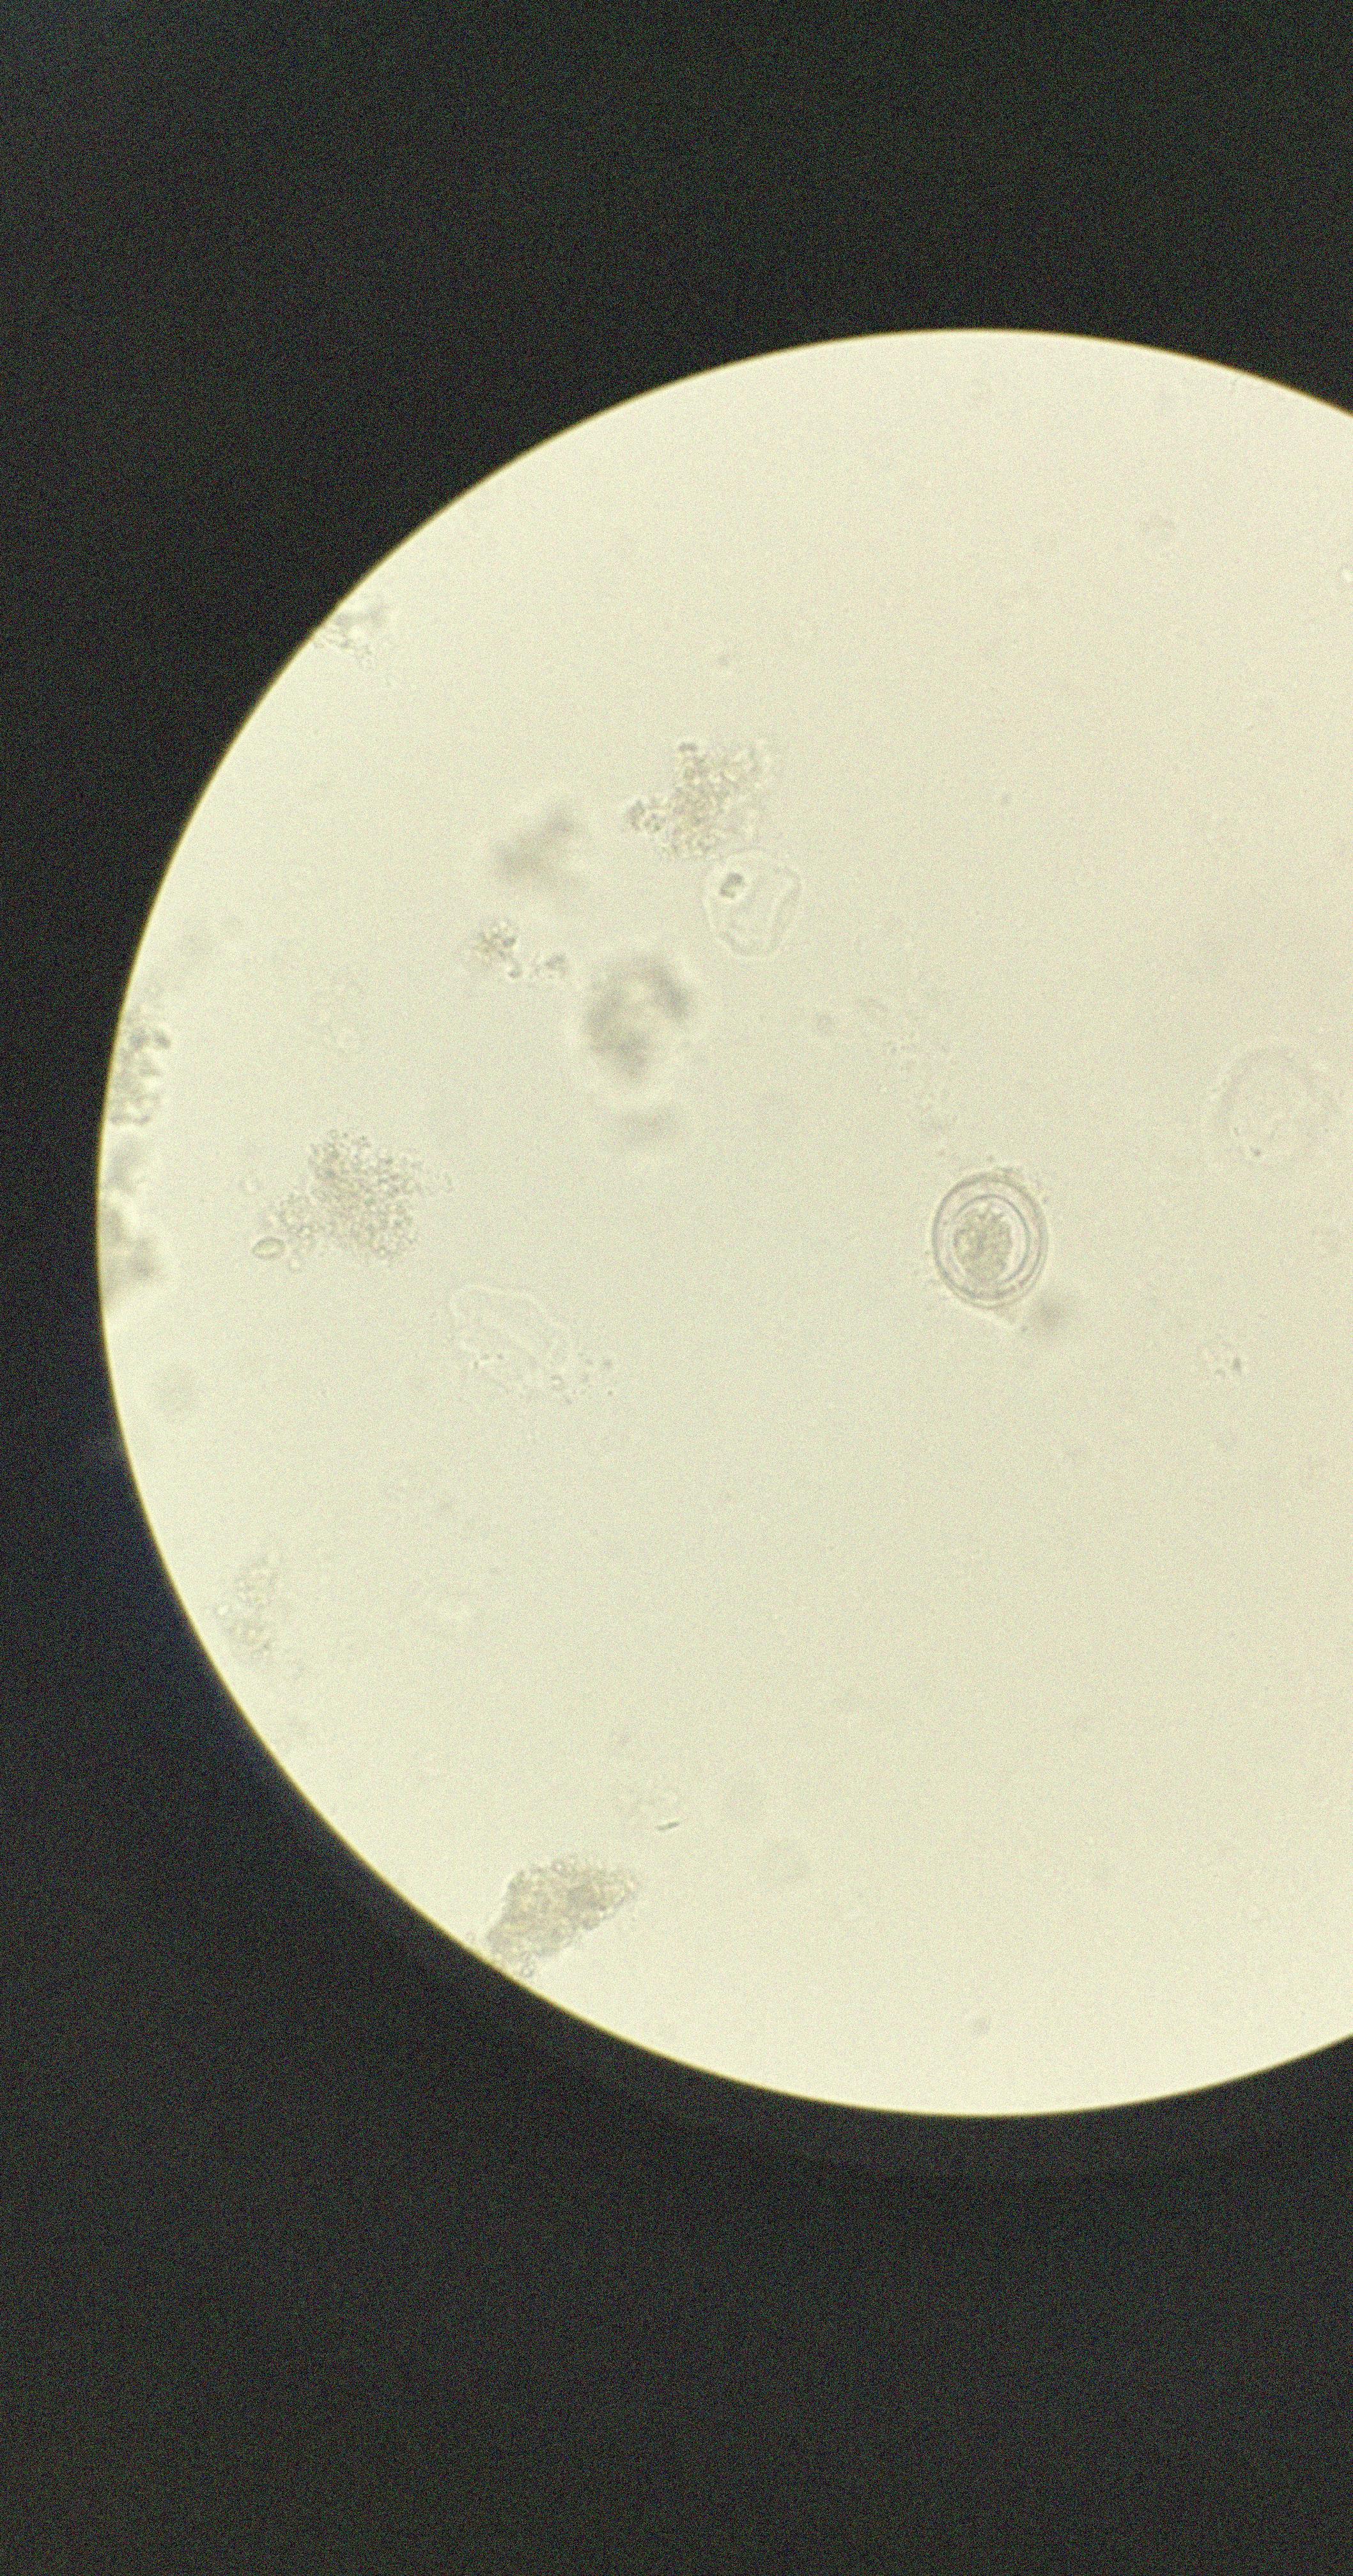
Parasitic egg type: Hymenolepis nana